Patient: sex F, age 75
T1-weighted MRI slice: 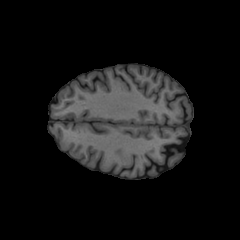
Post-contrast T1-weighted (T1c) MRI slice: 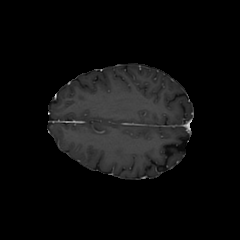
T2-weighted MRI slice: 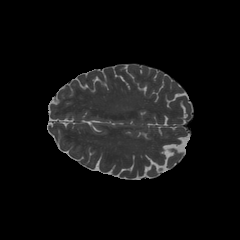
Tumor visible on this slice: no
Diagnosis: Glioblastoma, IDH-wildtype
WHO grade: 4